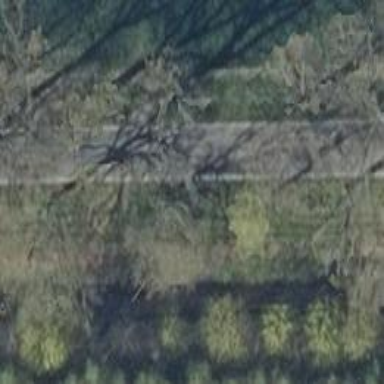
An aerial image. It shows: Row of deciduous broadleaved trees.